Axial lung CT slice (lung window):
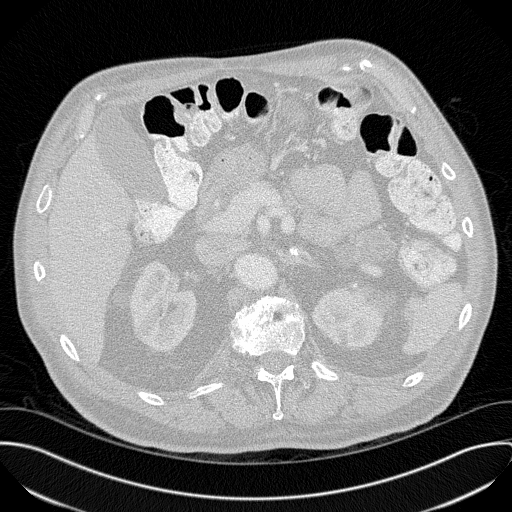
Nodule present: no